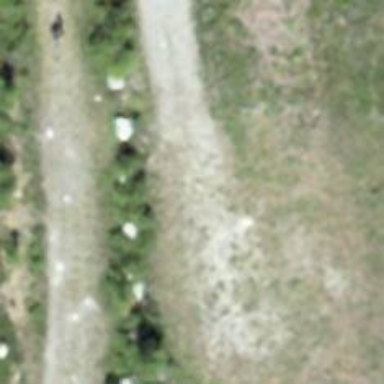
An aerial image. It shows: Gravel track with grade3 tracktype.